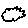
Label: cloud